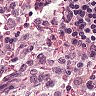
Metastatic tissue present: no